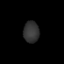
Tissue: prostate
Cell type: T cells
Senescence score: 0.3437
Nuclear area (px): 326
Mean DAPI intensity: 51.512